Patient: sex M, age 52
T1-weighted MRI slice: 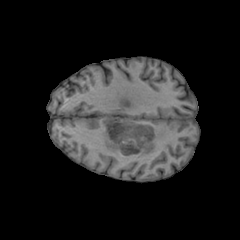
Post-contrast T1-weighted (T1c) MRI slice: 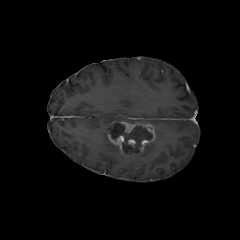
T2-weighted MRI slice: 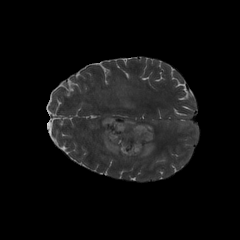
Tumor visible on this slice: yes
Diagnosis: Glioblastoma, IDH-wildtype
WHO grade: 4